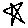
Label: star